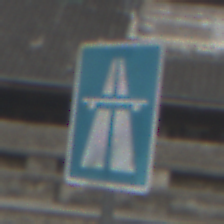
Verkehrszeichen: Autobahn
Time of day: MorningAfternoon
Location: Outdoor (Suburban)
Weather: PartlyCloudy
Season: NotSpecified
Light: Natural